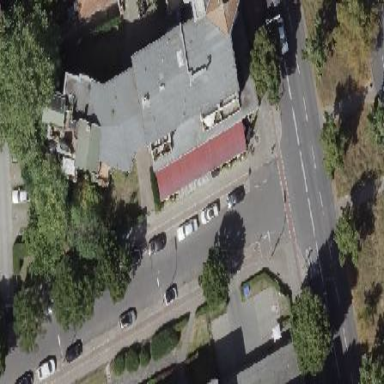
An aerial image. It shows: Restaurant building.